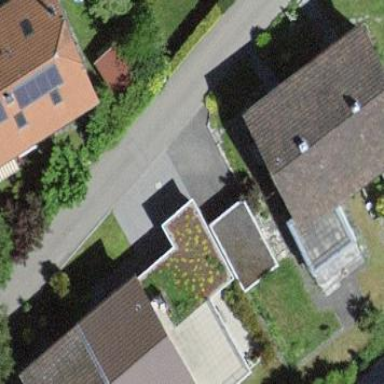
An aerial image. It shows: Garage with flat roof.